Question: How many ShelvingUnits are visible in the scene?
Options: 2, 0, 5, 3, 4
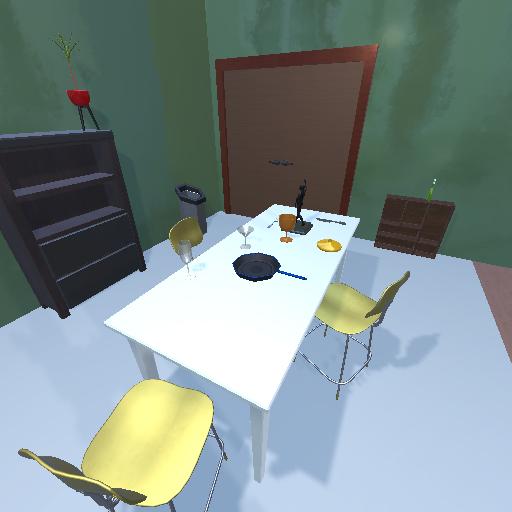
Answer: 2